Question: > The date format is like this.0001-01-01T00:00:00 -> not updating.
2012-05-21T00:00:00 -> updating properly
Following code I used.
'''
SPSite site = new SPSite("http://server");
SPWeb web = site.OpenWeb();
SPWeb subsite = site.OpenWeb();
SPList englist = subsite.Lists["list"];
SPListItem item1 = englist.Items.Add();
item1["Title"] = "title";
item1["date"] = "0001-01-01T00:00:00";//0001-01-01T00:00:00 -> not updating. 2012-05-21T00:00:00
item1.Update();
Console.WriteLine("Added");
'''
What is the reason the date time value "0001-01-01T00:00:00" not updating.
I find this might be ths issue( date range limitation)

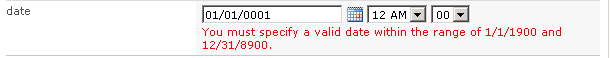
Answer: Sharepoint using MSSQL for storing values of the fields, so DateTime field mapped to <URL> sql type which have range from January 1, 1753, through December 31, 9999. That is the reason why can not store such small values in database.